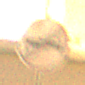
Verkehrszeichen: EndeUeberholverbot
Umgebung: Outdoor, Urban
Tageszeit: Night
Wetter: Clear
Licht: Artificial
Jahreszeit: NotSpecified
Kontrast: HighContrast